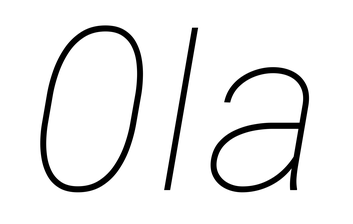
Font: Roboto-Italic_Thin_Italic